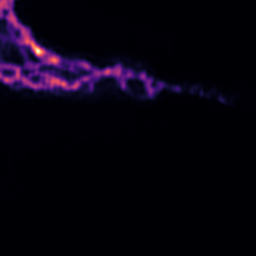
Label: Super-resolution ER image